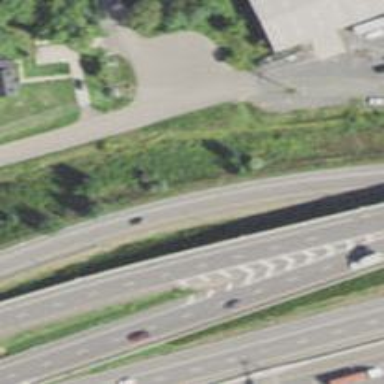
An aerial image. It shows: Trunk link highway.